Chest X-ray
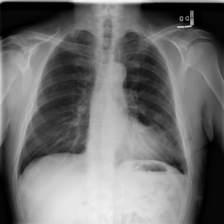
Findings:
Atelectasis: negative
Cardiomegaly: negative
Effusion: negative
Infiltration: negative
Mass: negative
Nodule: negative
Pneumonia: negative
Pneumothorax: negative
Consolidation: negative
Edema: negative
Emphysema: negative
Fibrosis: negative
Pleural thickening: negative
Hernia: negative